五年级 · 代数
解方程。（共 9 分）

$
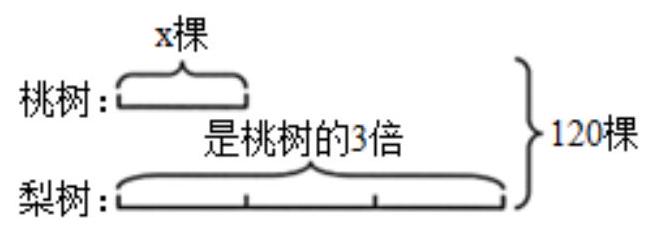
答案: $\mathrm{x}=12 ; \mathrm{x}=4.5 ; \mathrm{x}=2.5$【分析】（1）依据等式的性质 1 , 在等式的左右两边同时减去 2.5 即可求解。(2) 依据等式的性质 2, 先在左右两边同时乘 $\mathrm{x}$, 再在等式的两边同时除以 4.7 即可求解。（3）依据等式的性质 2 , 先在等式的左右两边同时除以 5 , 再依据等式的性质 1 同时在等式的左右两边减去 2 , 最后在等式的左右两边再同时除以 4 即可求解。